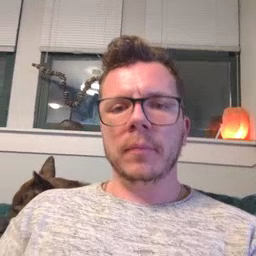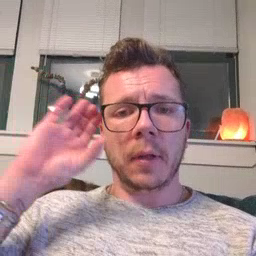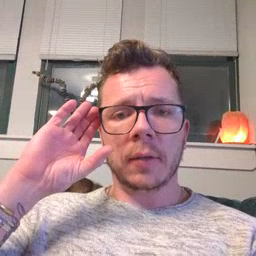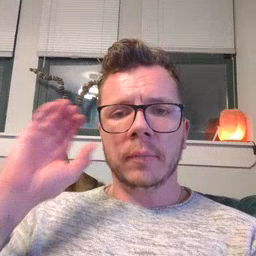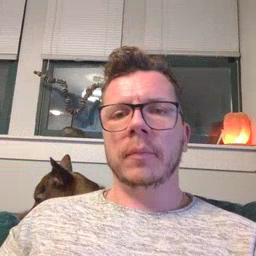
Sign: listen